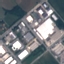
Land use / land cover: Industrial